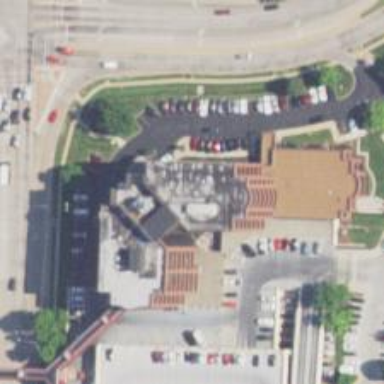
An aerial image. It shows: Pharmacy providing healthcare services.